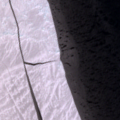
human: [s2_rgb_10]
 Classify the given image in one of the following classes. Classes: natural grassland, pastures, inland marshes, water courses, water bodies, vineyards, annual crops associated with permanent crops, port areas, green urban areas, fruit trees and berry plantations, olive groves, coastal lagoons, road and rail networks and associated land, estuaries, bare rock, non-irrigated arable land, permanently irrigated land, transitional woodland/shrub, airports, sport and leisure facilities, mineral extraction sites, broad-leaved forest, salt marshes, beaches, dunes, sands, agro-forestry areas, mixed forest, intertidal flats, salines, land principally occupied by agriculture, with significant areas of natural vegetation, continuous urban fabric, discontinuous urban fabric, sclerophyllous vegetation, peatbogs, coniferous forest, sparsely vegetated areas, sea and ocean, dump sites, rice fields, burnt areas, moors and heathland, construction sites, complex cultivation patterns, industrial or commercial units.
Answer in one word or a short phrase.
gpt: sea and ocean